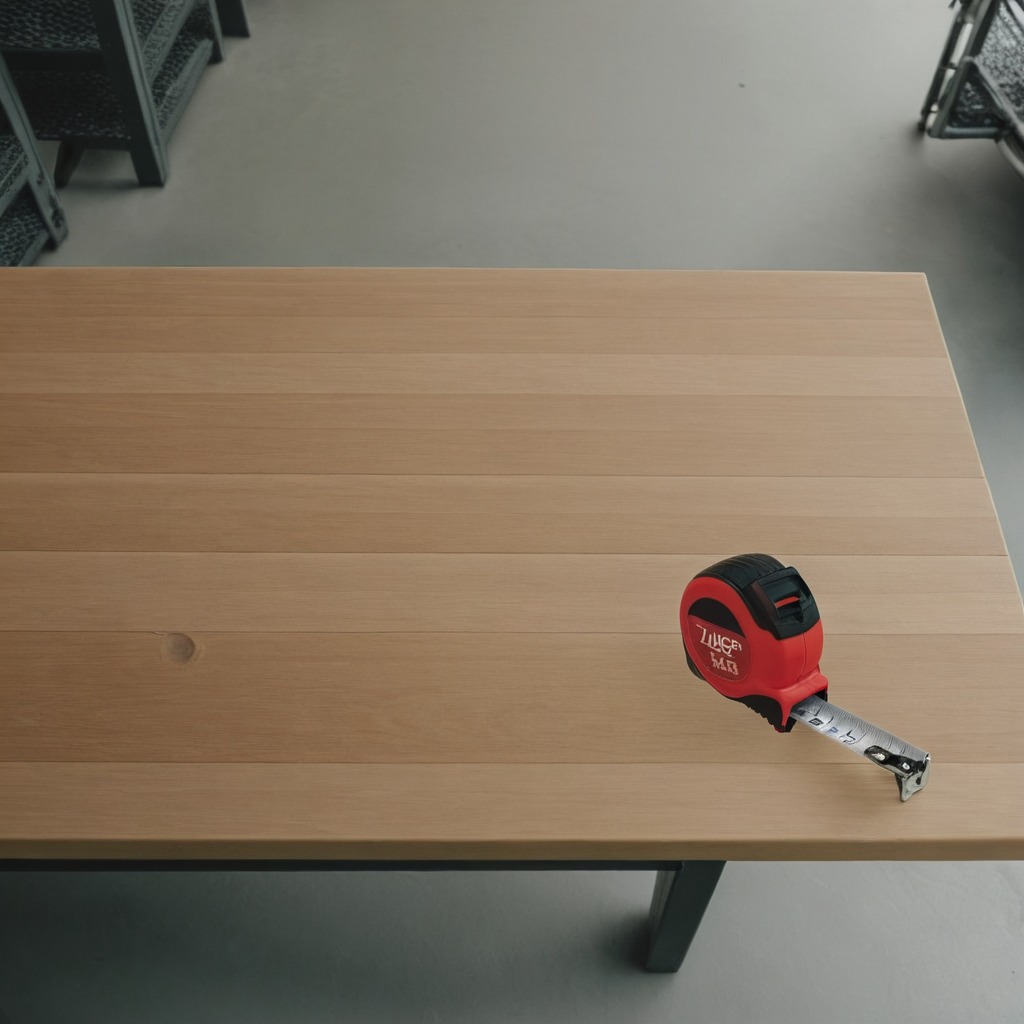
A measuring tape is lying on the workbench.